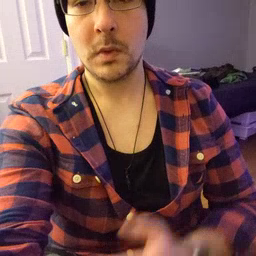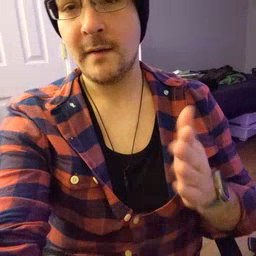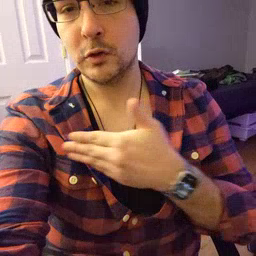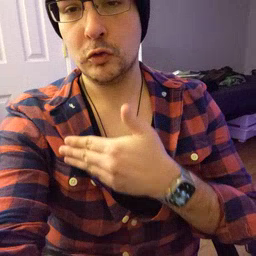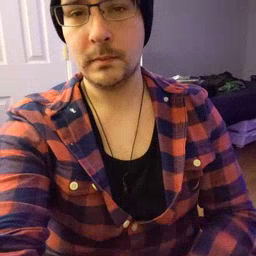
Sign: fish